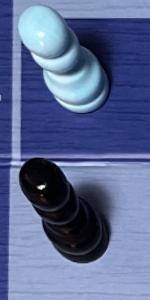
Label: Pawn_Black